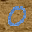
Label: 0